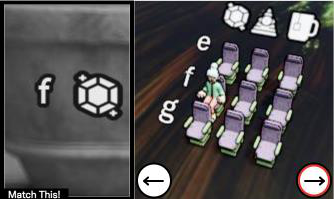
Task: seats
Answer: yes